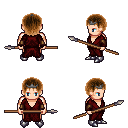
a pixel art fantasy rpg character, male body template, human, light skin, red robe, magenta pants, brown plain hairstyle, iron tiara, cloth bracers, metal boots, spear, four views (front, back, left, right), 2x2 character sprite sheet, small pixel art, hard edges, no anti-aliasing